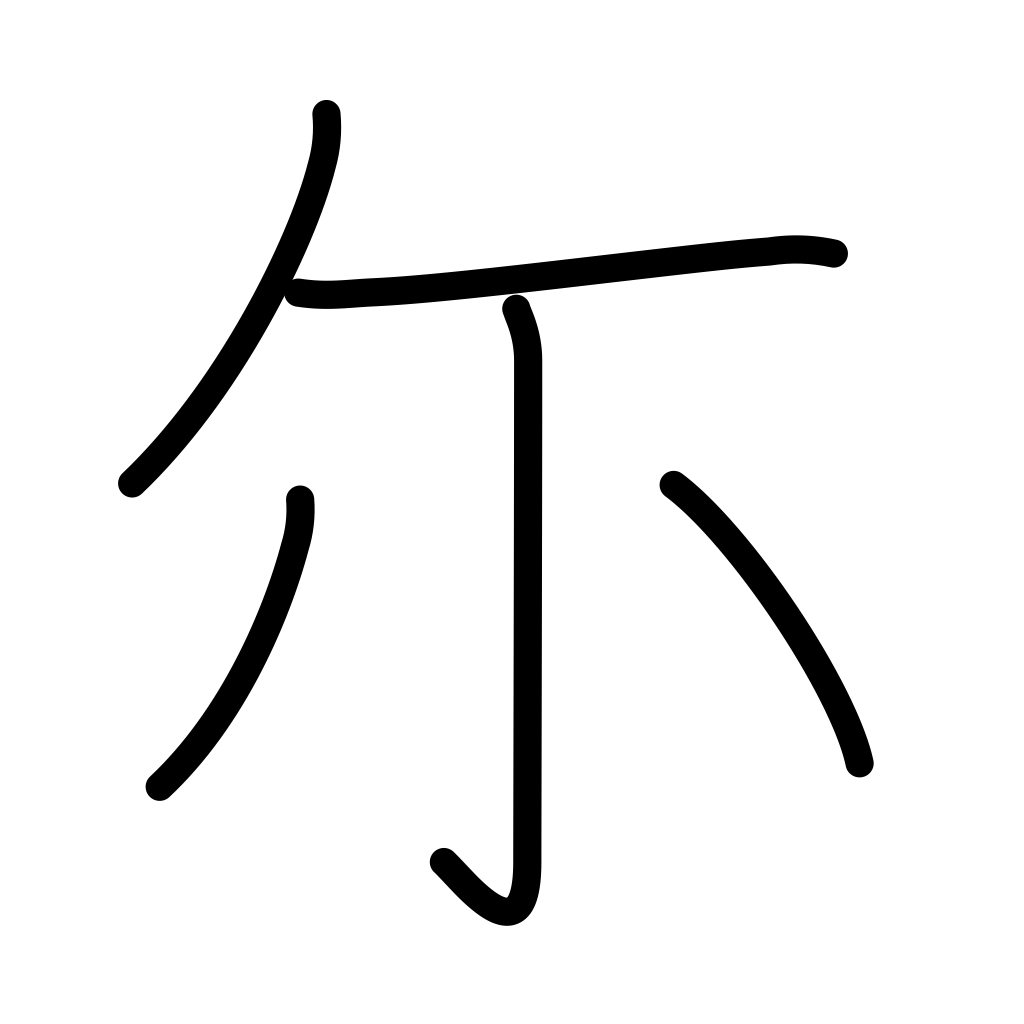
Meaning: you, that